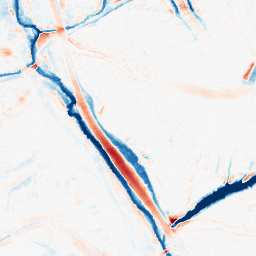
Category: morphological
Decomposition family: tophat_combined
Decomposition parameters: size: 10
Upsampling method: sinc_hamming
Upsampling parameters: scale: 2
kernel_size: 8
Upsampling scale: 2